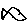
Label: fish